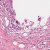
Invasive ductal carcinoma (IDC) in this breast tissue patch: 1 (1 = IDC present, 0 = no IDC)